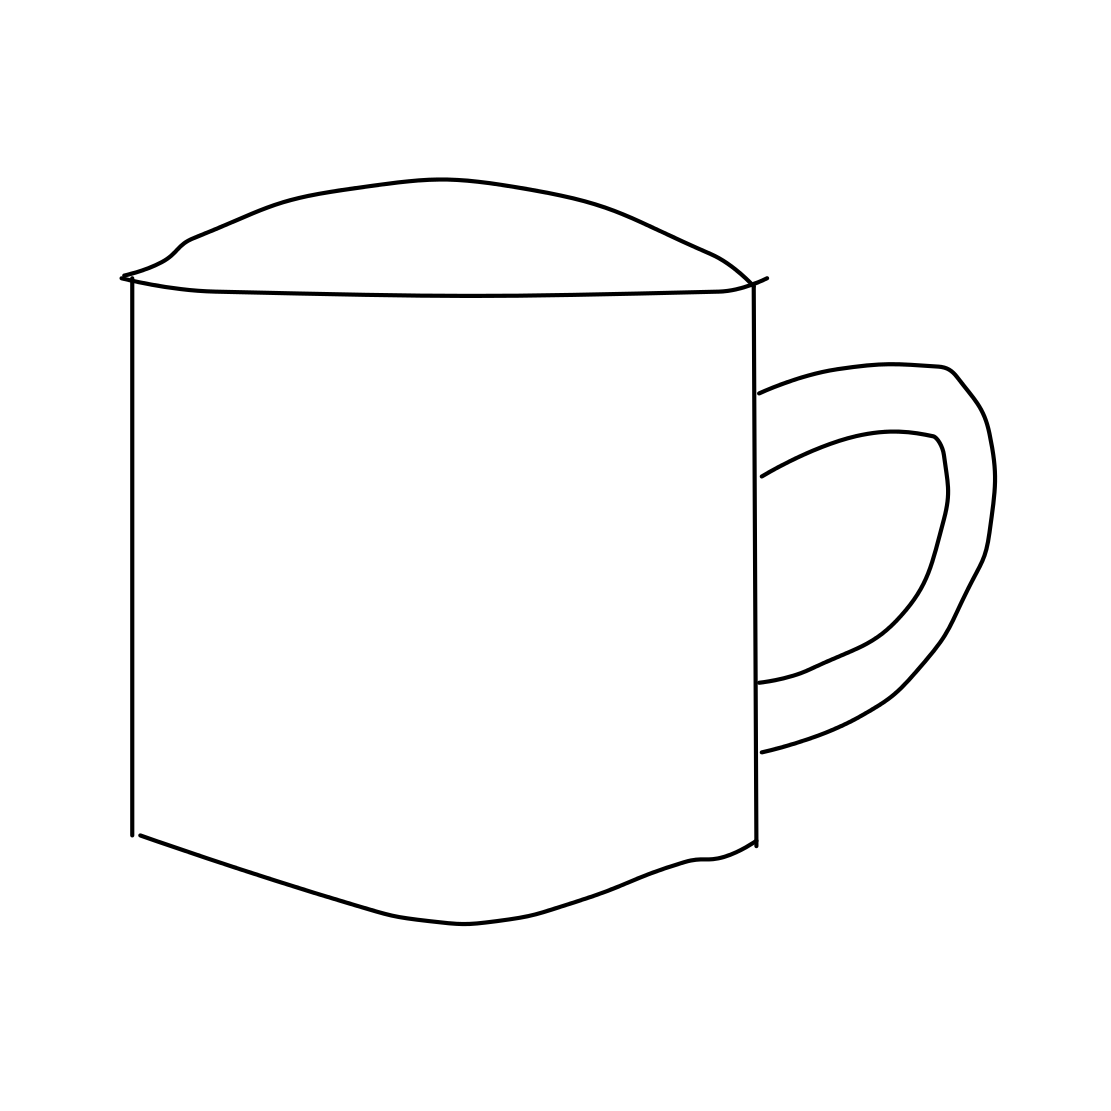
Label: mug